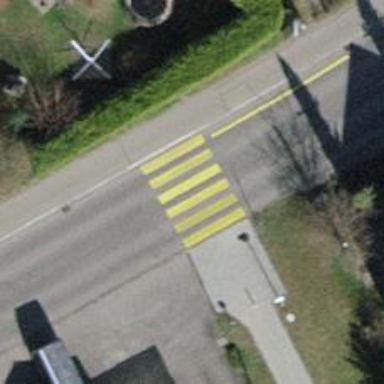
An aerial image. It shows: Uncontrolled road crossing.